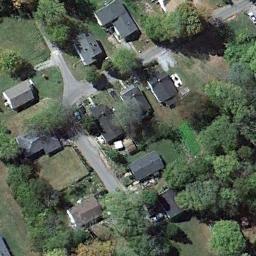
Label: medium_residential